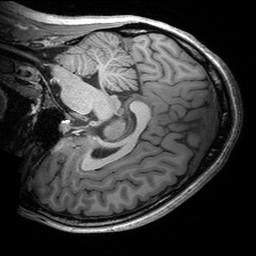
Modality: T1w
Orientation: sagittal
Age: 26
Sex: female
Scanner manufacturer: siemens
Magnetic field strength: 3 T
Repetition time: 2.53 s
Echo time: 0.00299 s